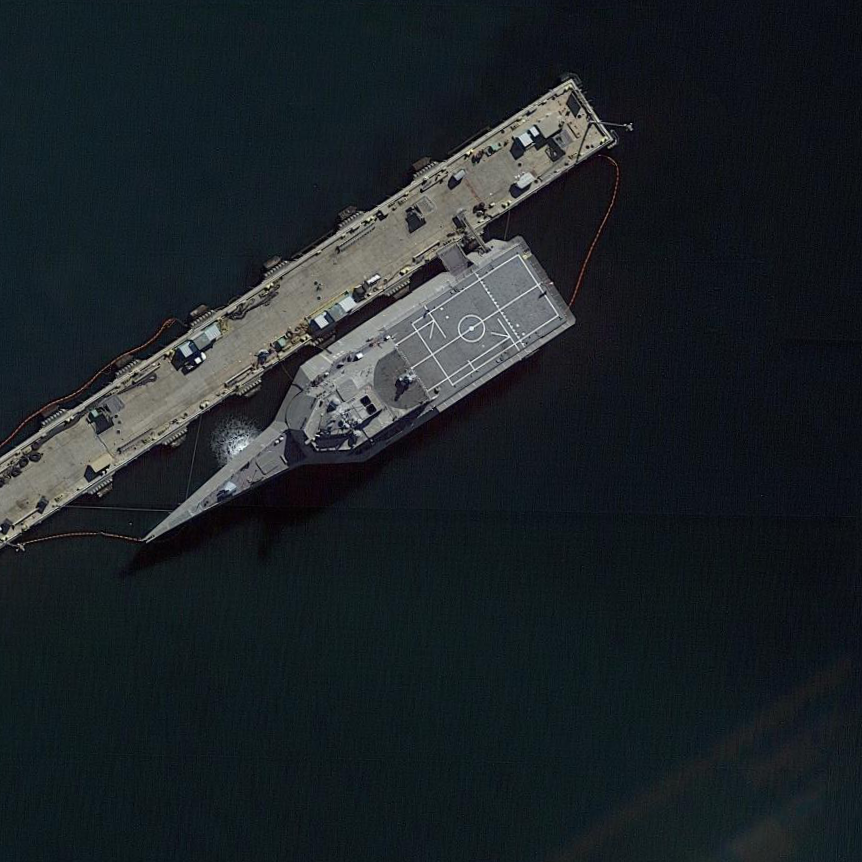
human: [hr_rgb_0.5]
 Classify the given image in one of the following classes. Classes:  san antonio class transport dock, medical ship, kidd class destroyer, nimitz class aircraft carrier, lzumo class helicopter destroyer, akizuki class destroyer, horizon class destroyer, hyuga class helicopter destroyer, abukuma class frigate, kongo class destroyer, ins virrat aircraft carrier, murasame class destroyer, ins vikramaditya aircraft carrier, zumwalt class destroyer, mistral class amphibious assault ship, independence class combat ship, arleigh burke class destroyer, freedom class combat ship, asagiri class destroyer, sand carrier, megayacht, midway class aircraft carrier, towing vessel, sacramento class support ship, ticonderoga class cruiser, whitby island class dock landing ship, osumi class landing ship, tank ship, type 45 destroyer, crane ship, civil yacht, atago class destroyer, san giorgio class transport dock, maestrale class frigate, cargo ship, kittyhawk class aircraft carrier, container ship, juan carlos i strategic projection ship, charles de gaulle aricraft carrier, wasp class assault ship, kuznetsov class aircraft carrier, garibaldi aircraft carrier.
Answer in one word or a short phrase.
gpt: Independence class combat ship